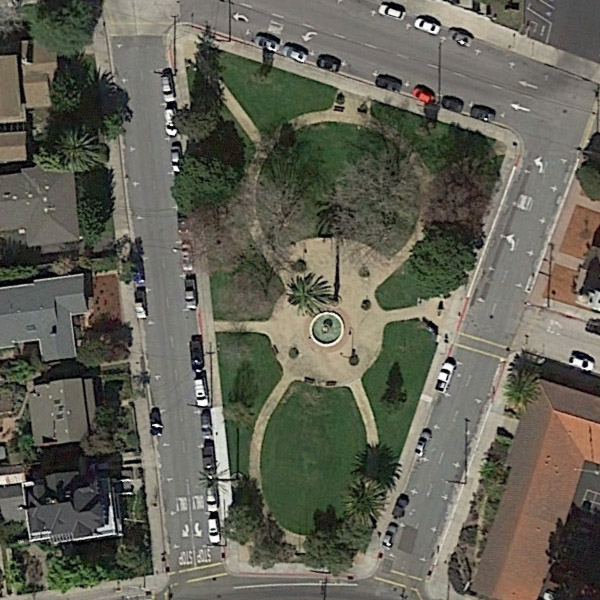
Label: Square